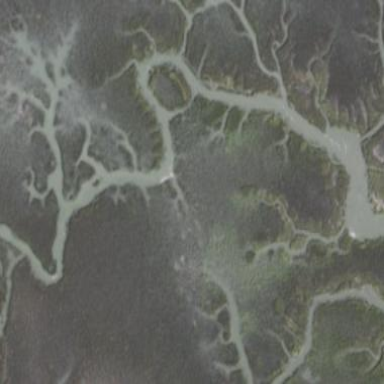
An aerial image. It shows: Tidal wetland characterized by saltmarsh vegetation.